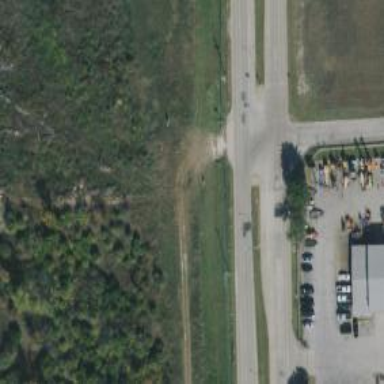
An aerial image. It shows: Secondary link road.